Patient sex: F
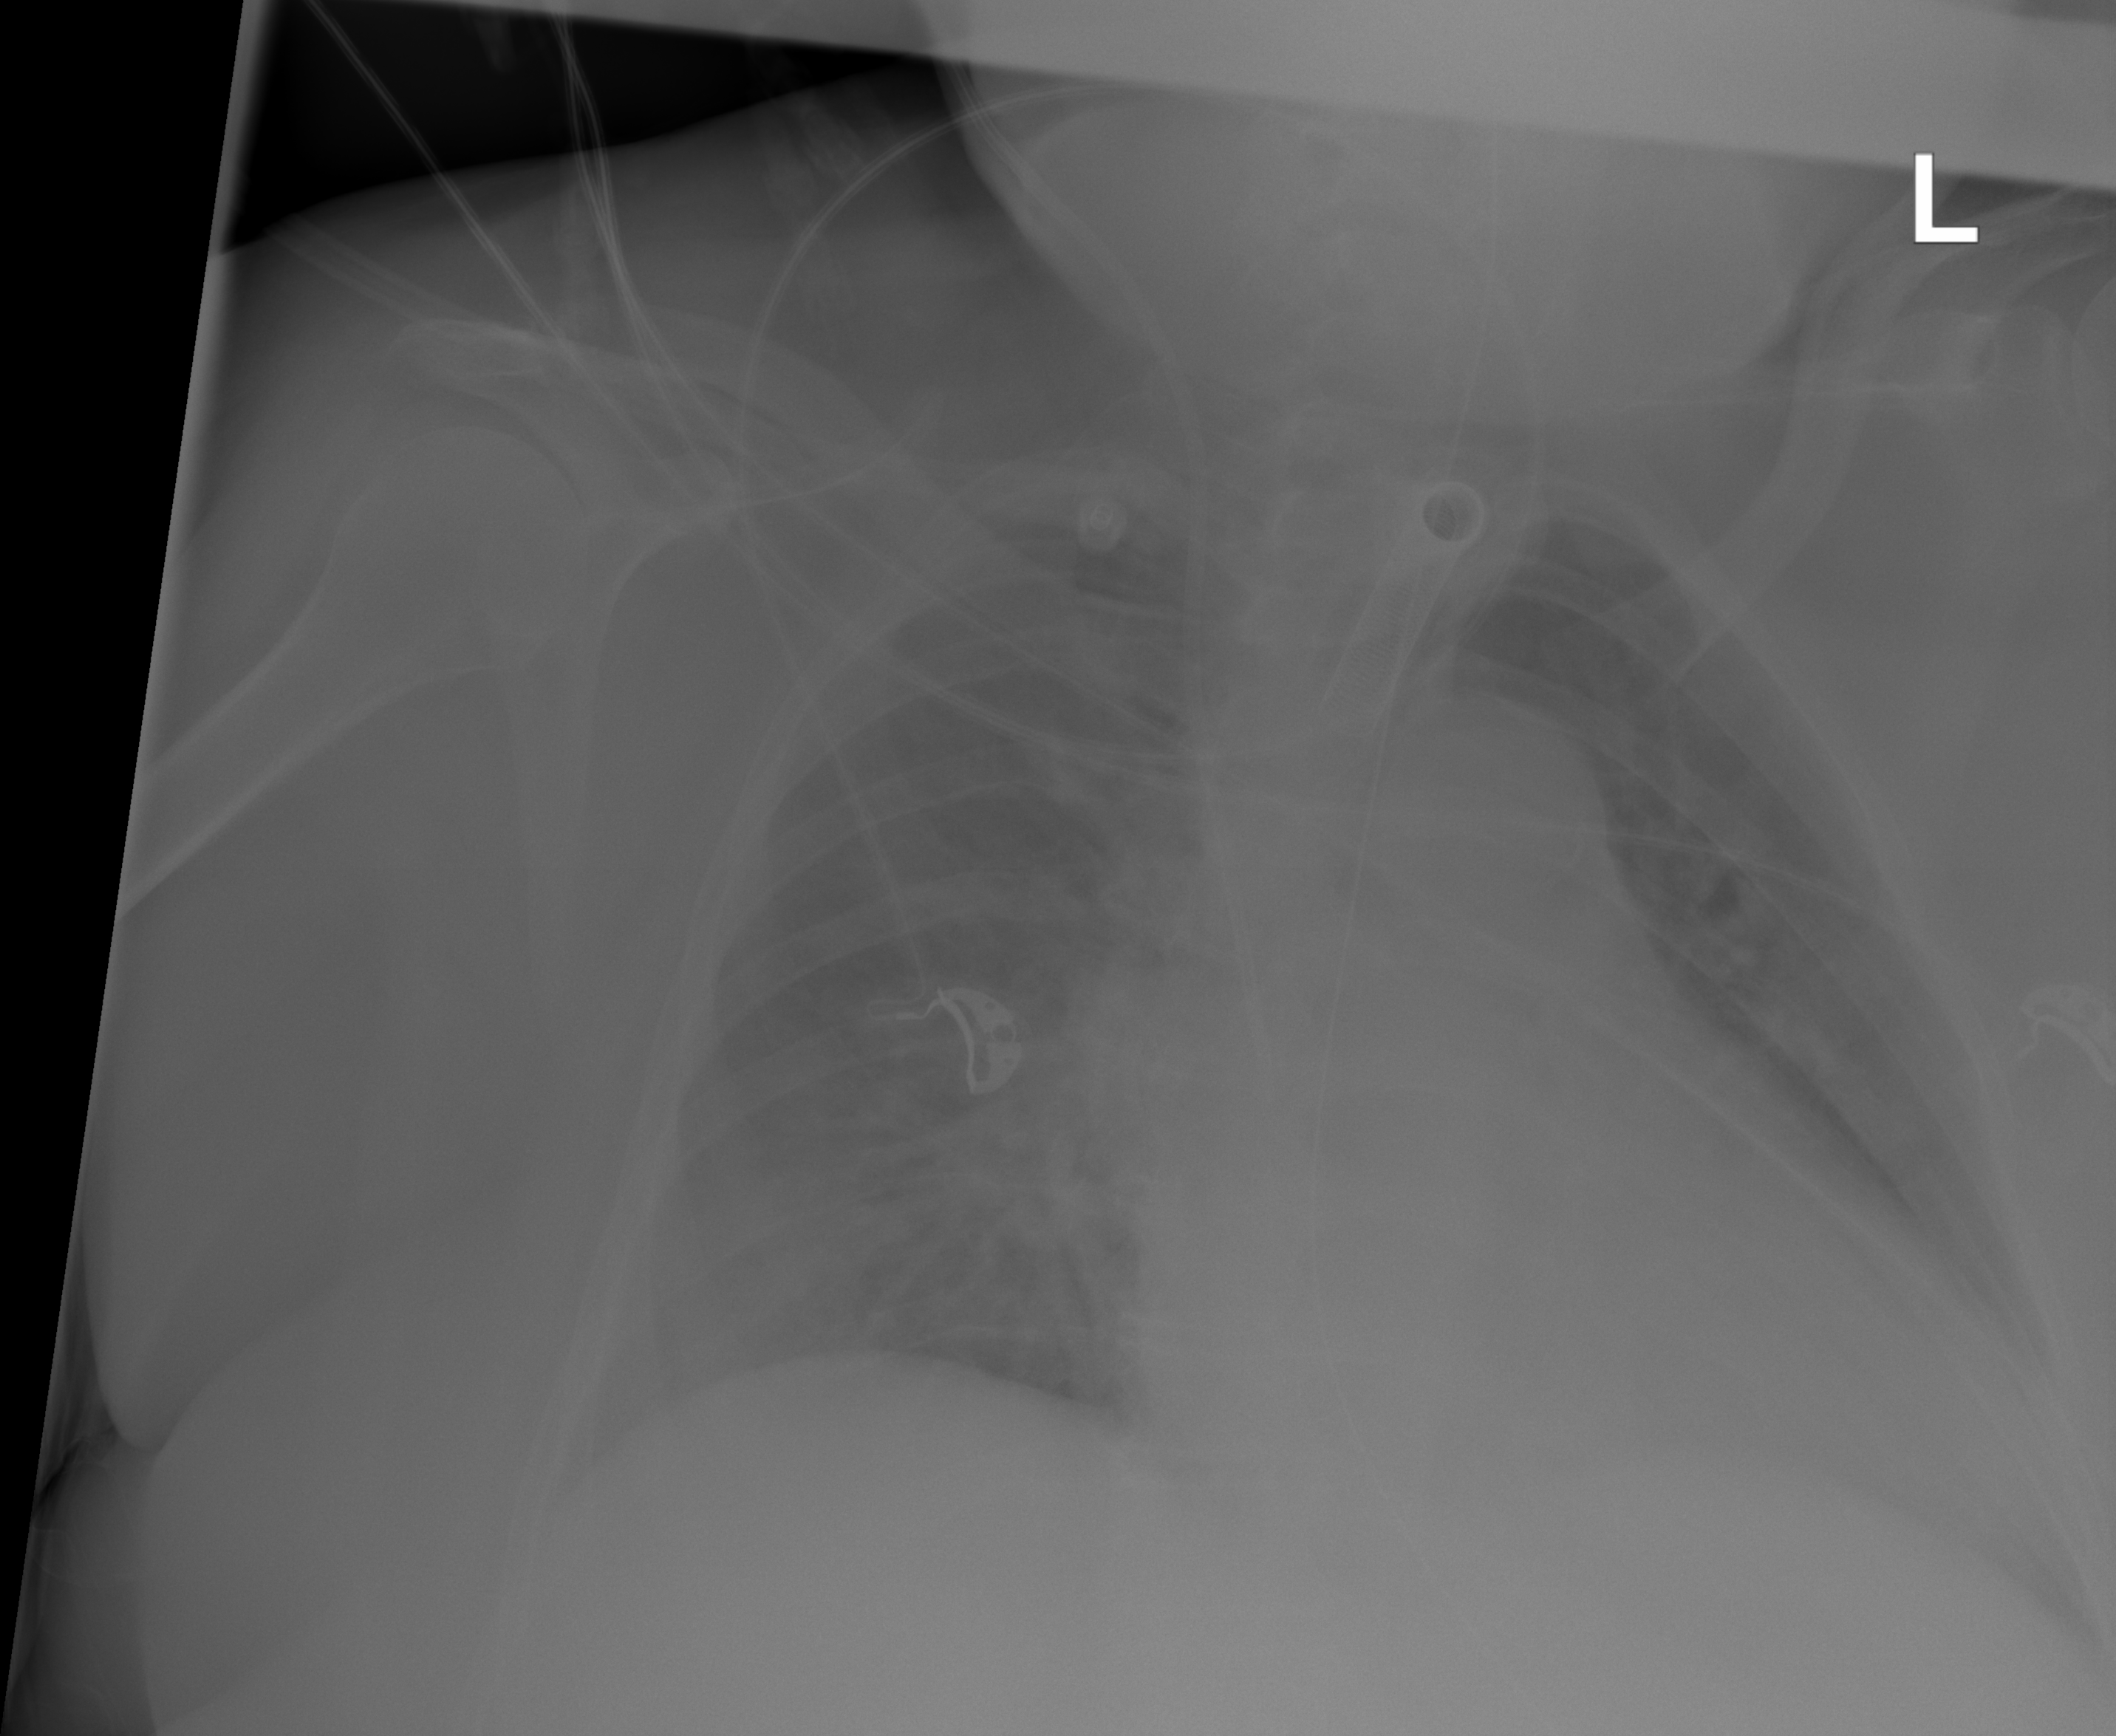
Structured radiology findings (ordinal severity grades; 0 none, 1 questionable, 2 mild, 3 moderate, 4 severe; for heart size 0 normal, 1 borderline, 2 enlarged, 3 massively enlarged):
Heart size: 2
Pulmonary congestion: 0
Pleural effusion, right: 0
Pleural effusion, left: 0
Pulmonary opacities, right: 2
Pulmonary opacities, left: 0
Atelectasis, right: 0
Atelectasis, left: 2